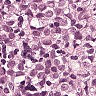
Metastatic tissue present: yes